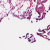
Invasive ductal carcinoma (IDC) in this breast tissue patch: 0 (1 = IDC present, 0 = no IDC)